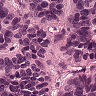
Metastatic tissue present: yes